Question: I'm using the couchbase admin tool and one of the most useful features for me is the ability to go into the documents of a particular bucket and then using the document filter dialog I type a document prefix that I've reserved for a particular document type and then I immediately get a filtered list of just documents of this type.

For instance, if I had a bucket called "sports" which had data for all sorts of sports, I might have set of records related to tennis, football, etc. and let's assume that the ID's of these documents were all prefixed with the particular sport in question. So in this case I'd simply put 'football' into the dialog and would expect to see just those documents whose ID's start with "football". This is happening as I type. This functionality works perfectly fine on my main development machine but on my laptop and in my production environment typing results in nothing as I type. I can press the "Lookup Id" button on any environment and as long as a proper ID has been specified it will load the document but the real-time filtering is for me critical to making the admin functionality useful to me.
It's worth mentioning that both my main dev machine and laptop are on OSX and production is Ubuntu. Also of note, my main development environment is still creeping around on version 2.0.1 because I'm afraid of losing this functionality but my laptop is running 2.5.1 and I think prod is the same.
Also, looking at the network panel in the debugger I do notice an important variation:
- - 'http://couchserver:8091/pools/default?uuid=xxxxxx&waitChange=20000&etag=xxxxxx'- 'http://couchserver:8091/couchBase/reference_data/_all_docs?startkey=%22football%22&endkey=%22football%EF%BF%BF%22&skip=0&include_docs=true&limit=21&_=1399627171015'-
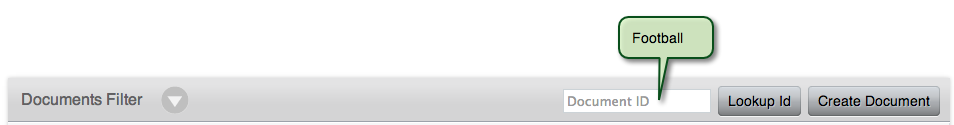
Answer: It appears from IRC and other channels that this functionality has been removed because it was causing stability problems with large datasets. This is a bit worrisome to me and I still feel strongly that this functionality is highly desirable in an admin tool (at least in development environments although I would argue both prod and dev).
Anyway, while the UI still uses the "filter" terminology I think it's fair to say the filter terminology has been removed. I will now have to write my own admin interface. :(